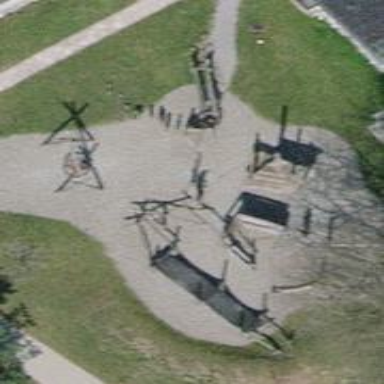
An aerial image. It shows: Playground area for leisure activities on the land.